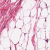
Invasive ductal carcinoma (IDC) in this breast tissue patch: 0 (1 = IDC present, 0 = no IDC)